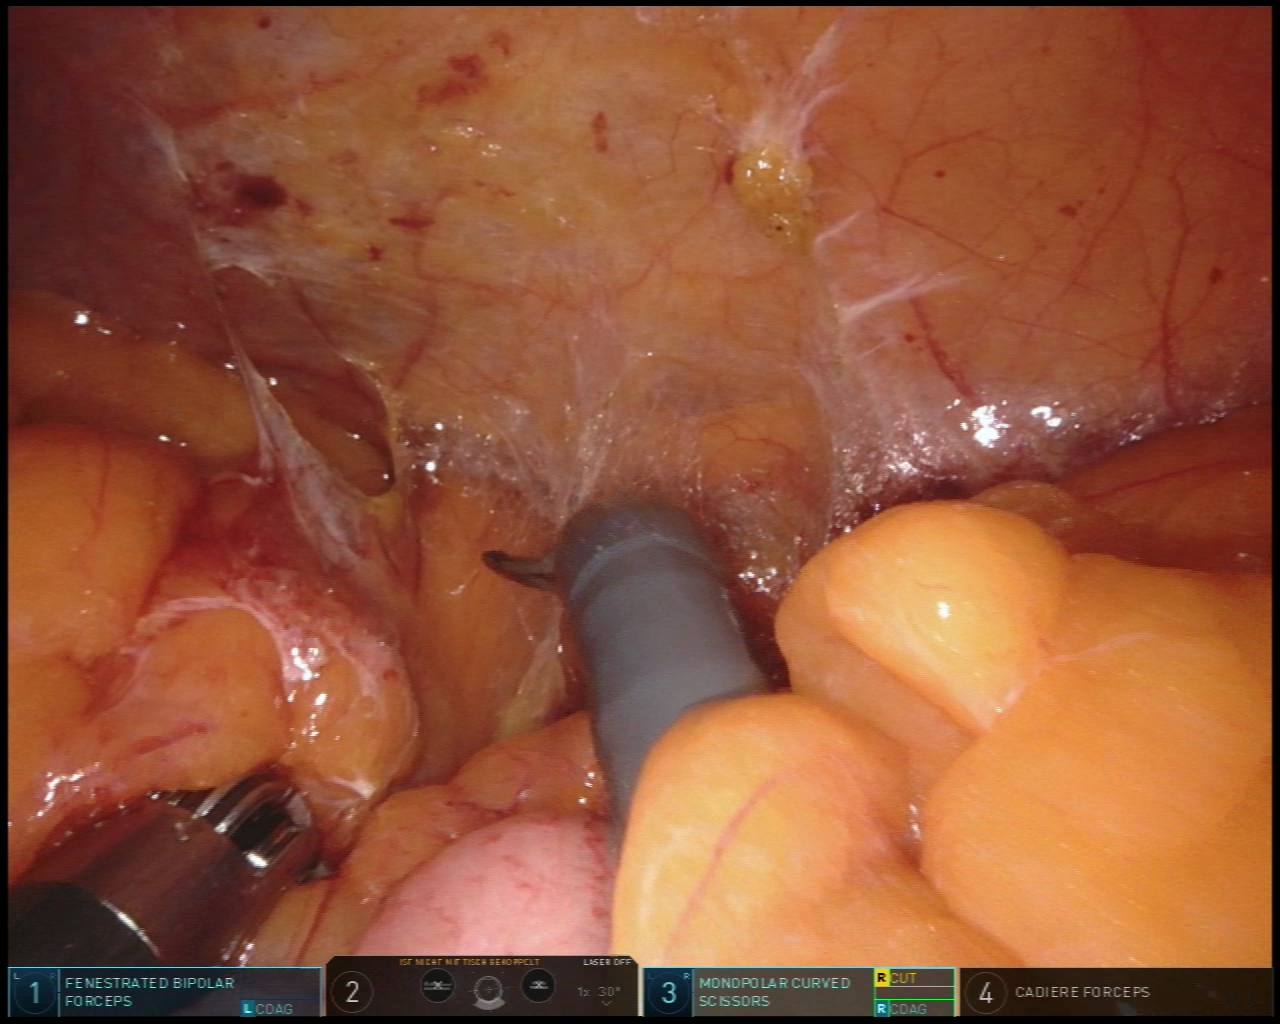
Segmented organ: abdominal_wall
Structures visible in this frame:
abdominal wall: yes
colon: yes
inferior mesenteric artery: no
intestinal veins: no
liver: no
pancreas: no
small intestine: no
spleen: no
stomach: no
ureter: no
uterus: no
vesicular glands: no